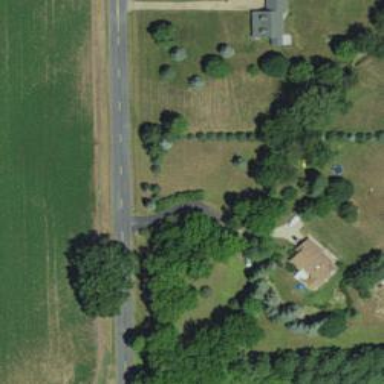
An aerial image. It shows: Driveway bridge on service road.